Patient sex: F
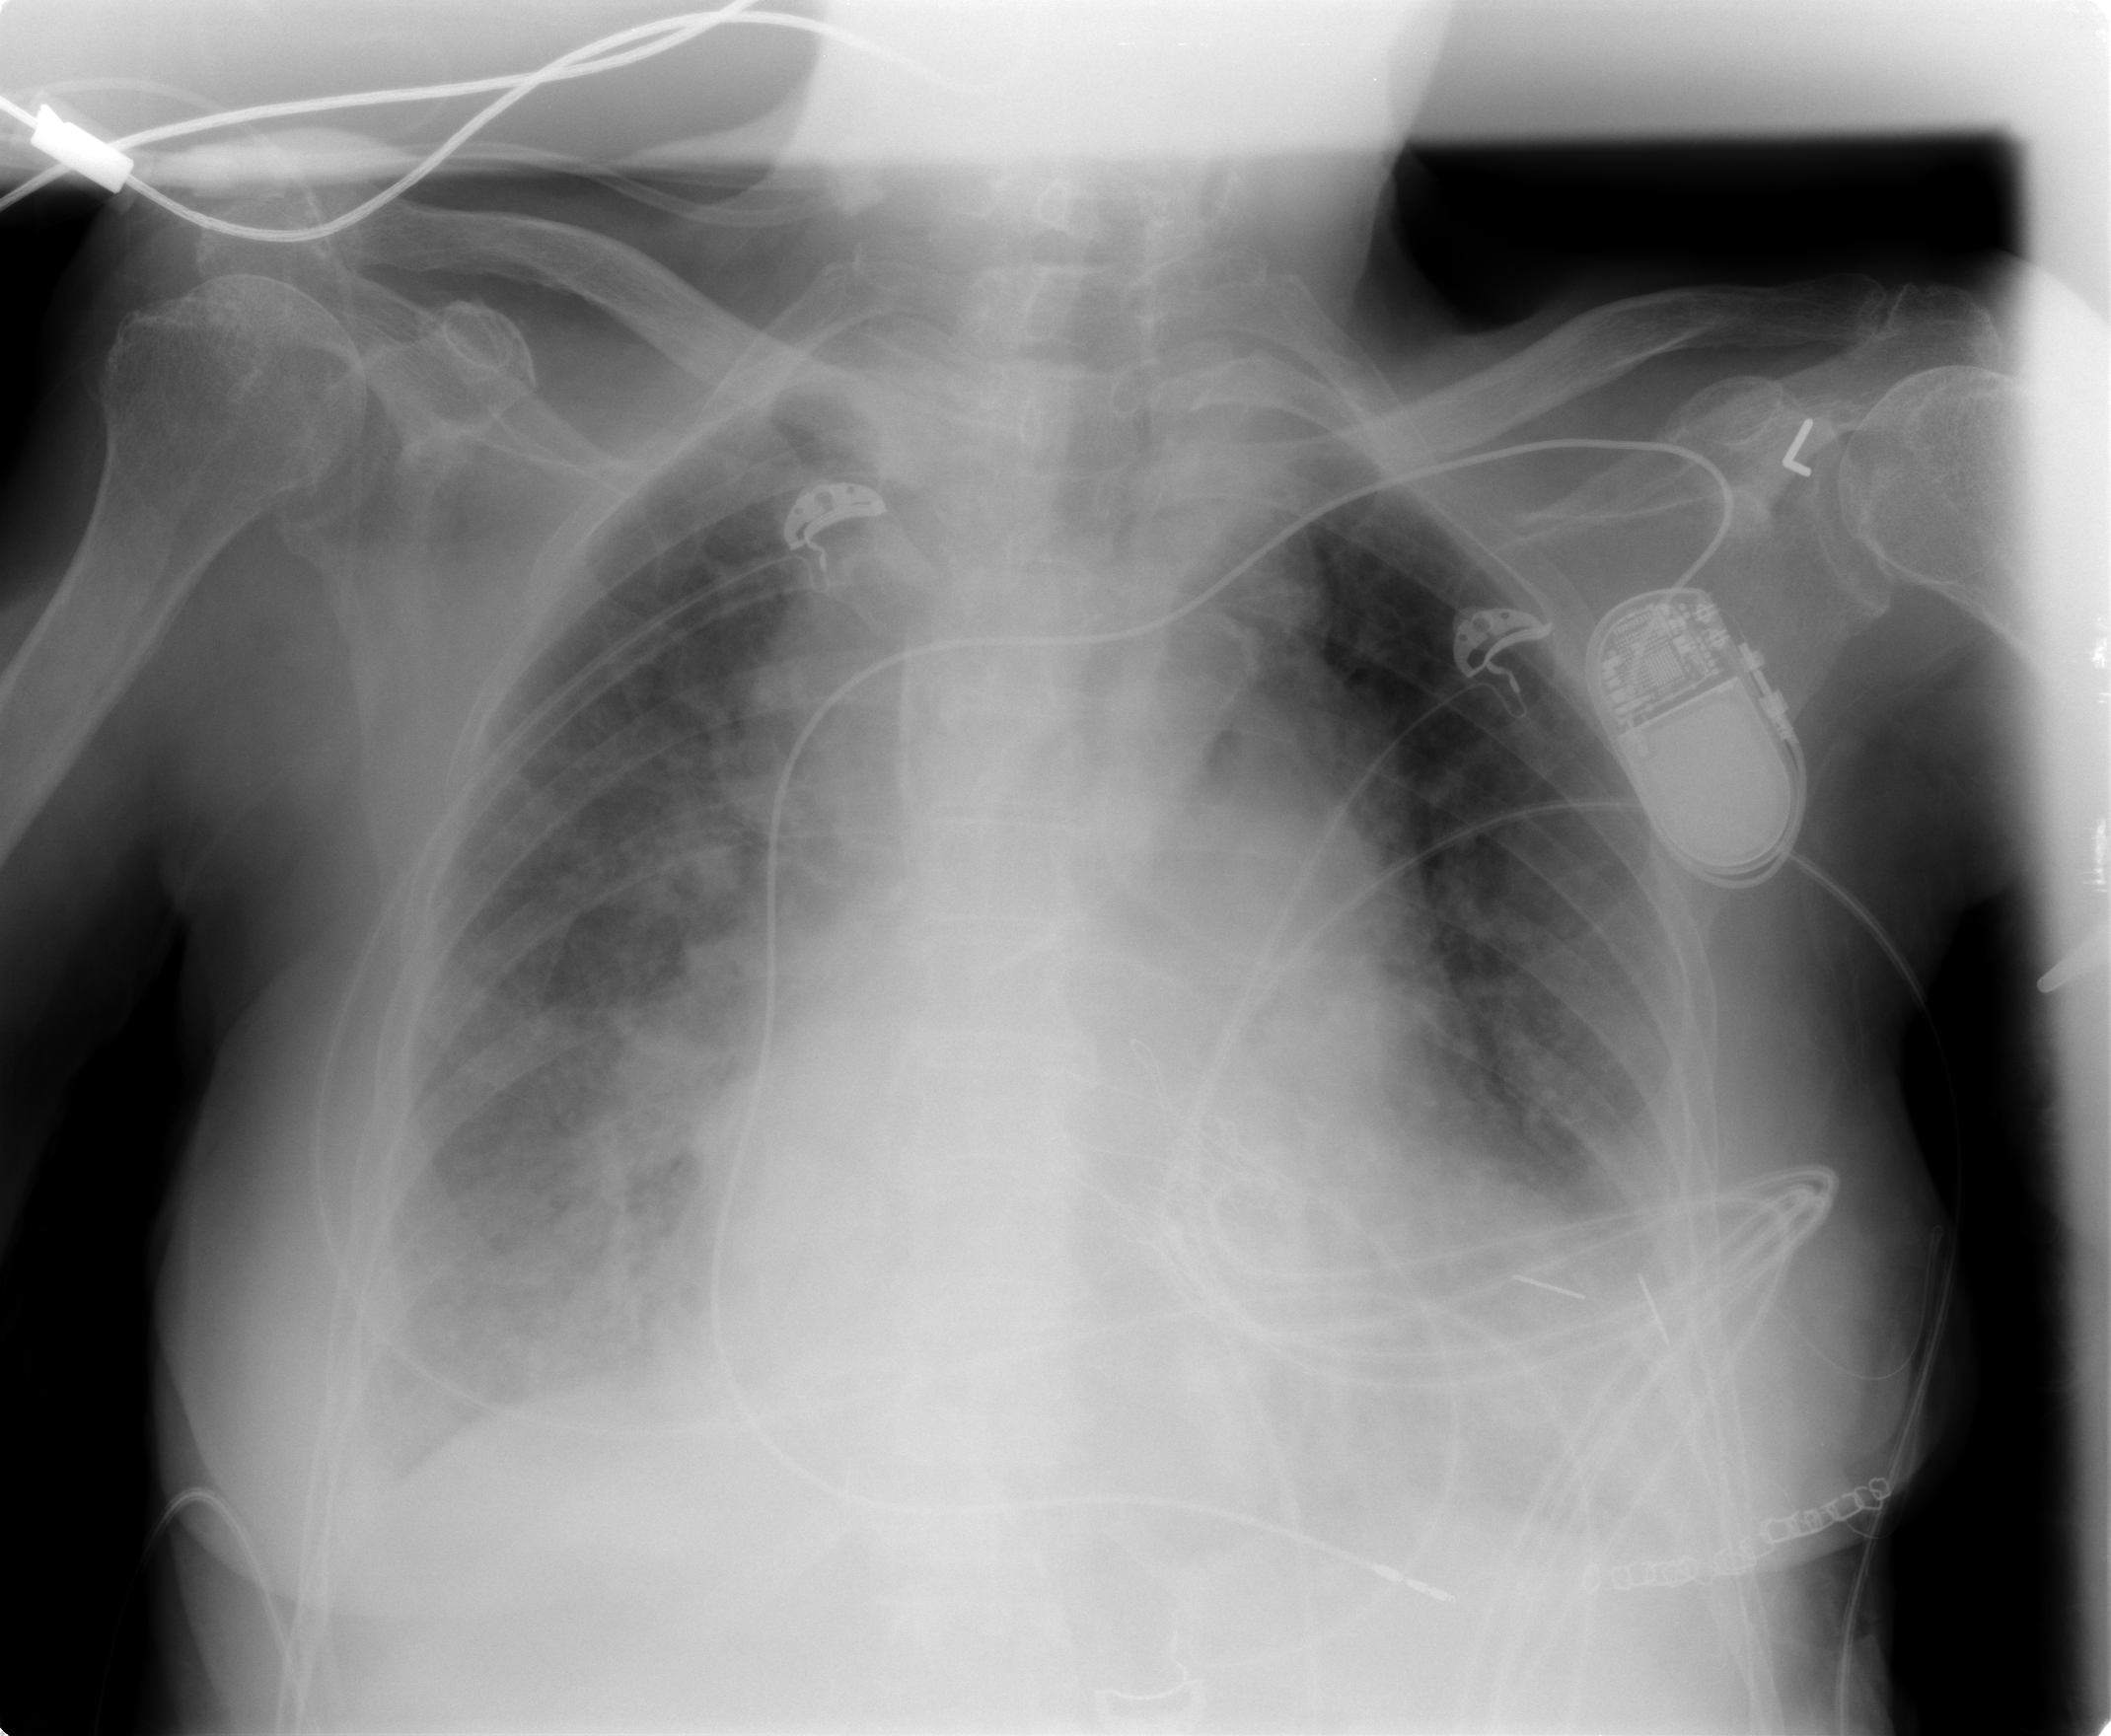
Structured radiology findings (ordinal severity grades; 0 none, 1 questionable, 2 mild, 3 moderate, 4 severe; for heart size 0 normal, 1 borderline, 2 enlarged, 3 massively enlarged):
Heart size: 2
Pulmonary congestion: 1
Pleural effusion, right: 3
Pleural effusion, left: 2
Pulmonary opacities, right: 3
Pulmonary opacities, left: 2
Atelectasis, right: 3
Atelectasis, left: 2